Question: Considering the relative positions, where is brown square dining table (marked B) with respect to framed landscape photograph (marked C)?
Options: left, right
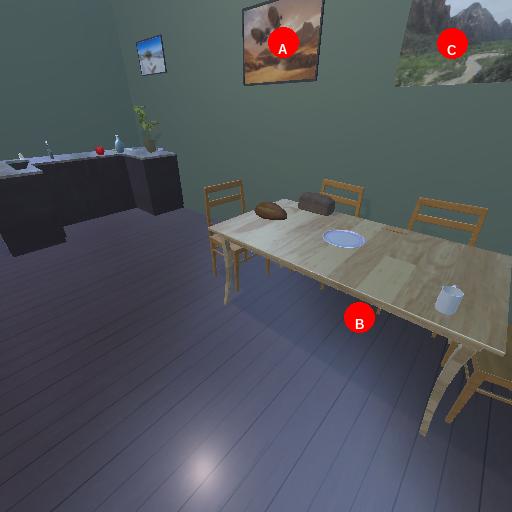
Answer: left